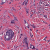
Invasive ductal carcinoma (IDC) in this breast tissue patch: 1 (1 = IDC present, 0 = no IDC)